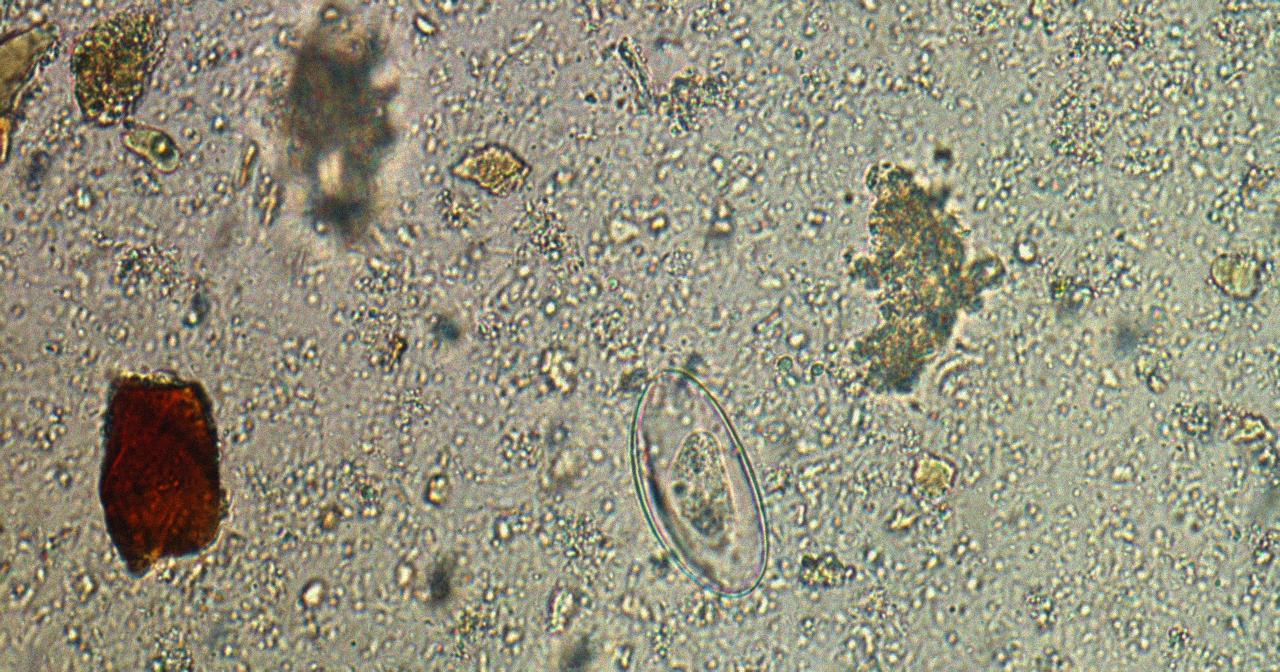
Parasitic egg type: Enterobius vermicularis